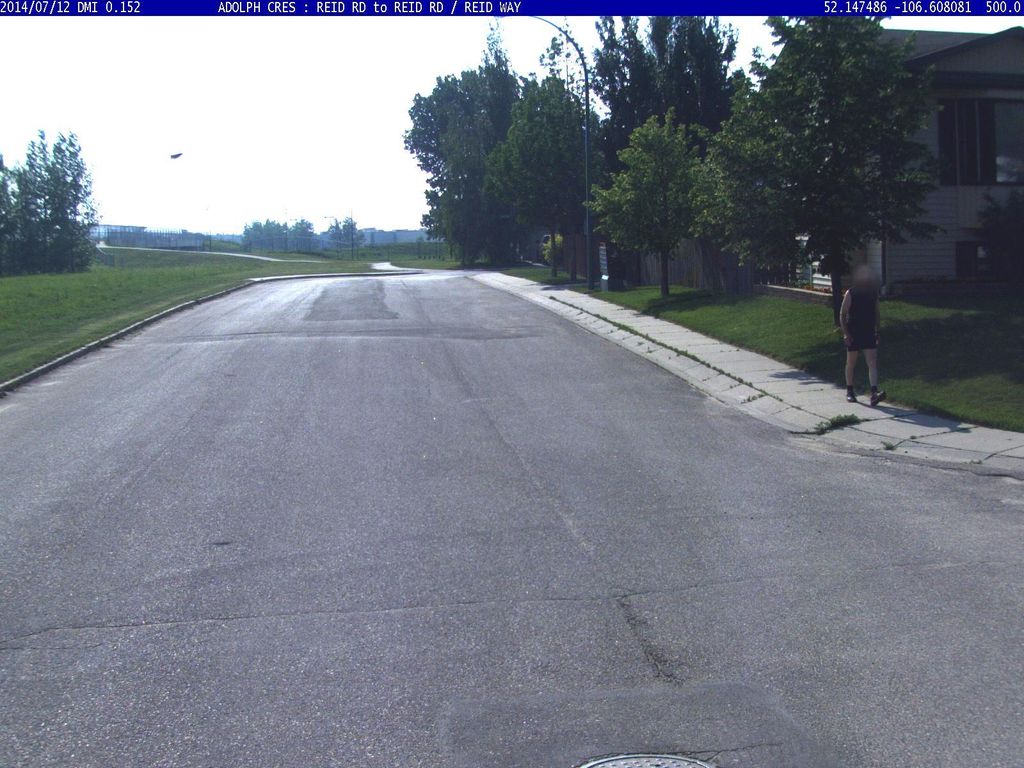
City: saskatoon